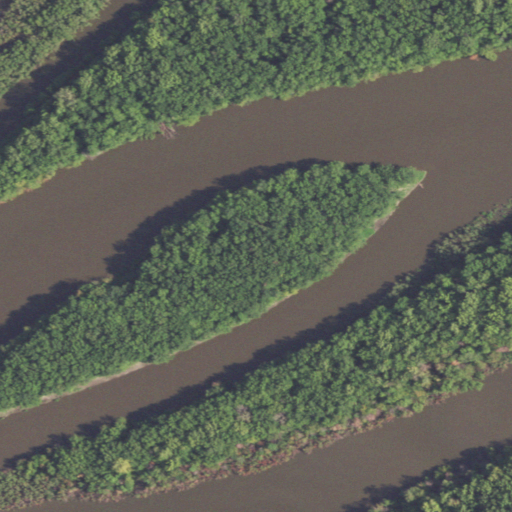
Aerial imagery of island in Iowa named Mink Island containing woody wetlands, open water, and herbaceous wetlands